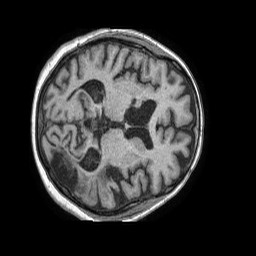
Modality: T1w
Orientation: axial
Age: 47
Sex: female
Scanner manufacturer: philips
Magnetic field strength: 1.5 T
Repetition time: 0.007877 s
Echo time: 0.003678 s